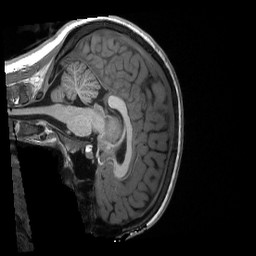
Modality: T1w
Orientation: sagittal
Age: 17
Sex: female
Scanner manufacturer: siemens
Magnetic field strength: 3 T
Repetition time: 2.53 s
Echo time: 0.00169 s